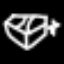
Label: diamond